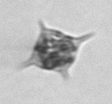
Label: Dictyocha